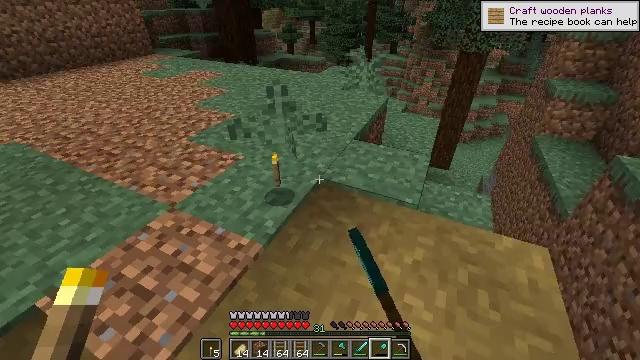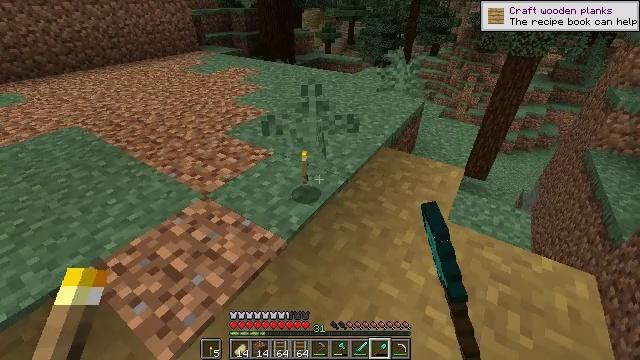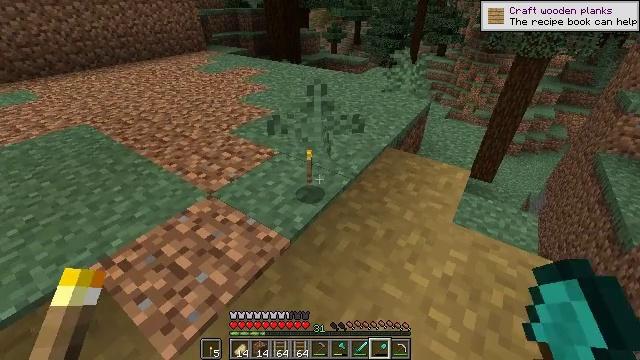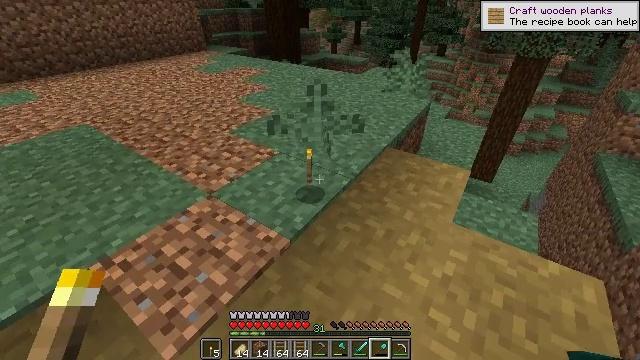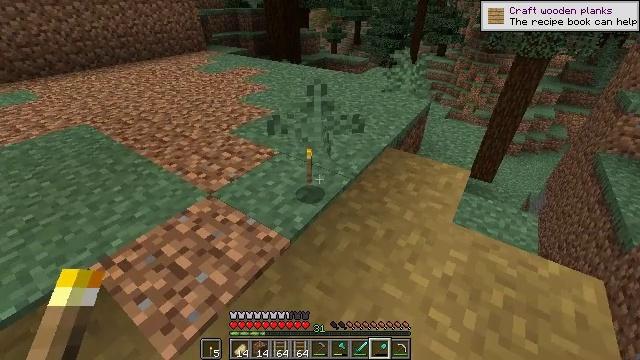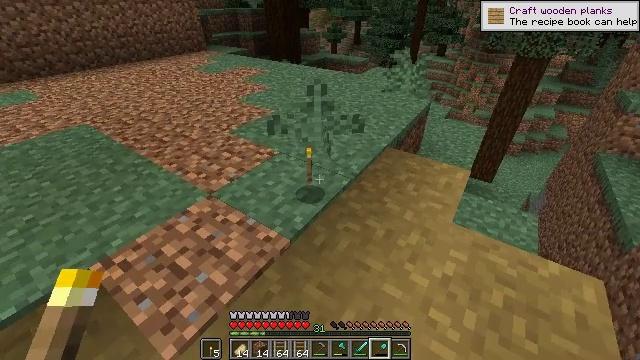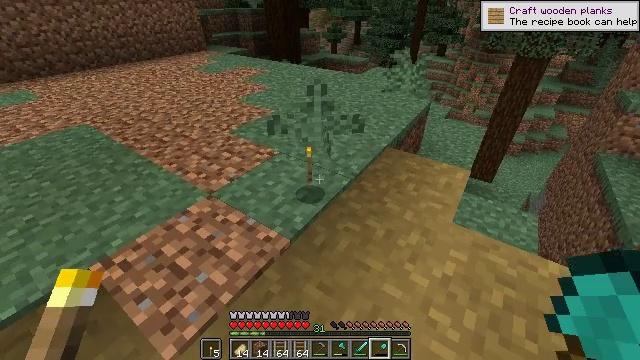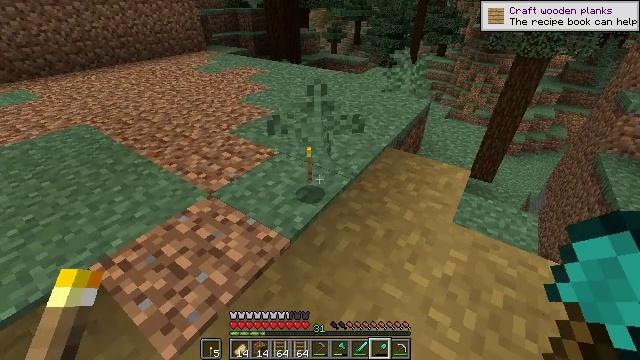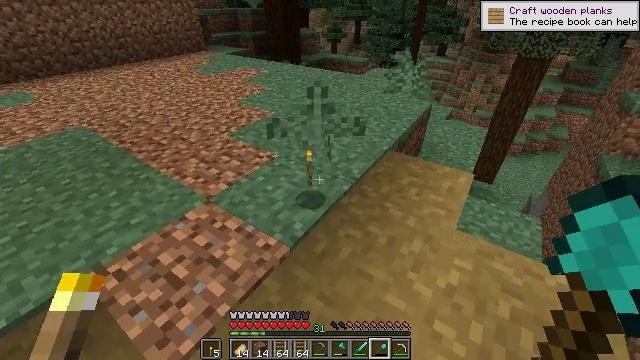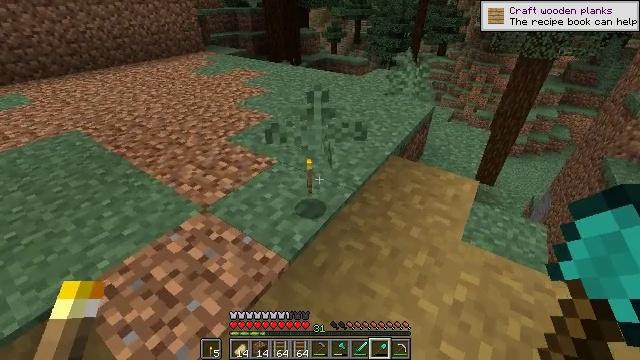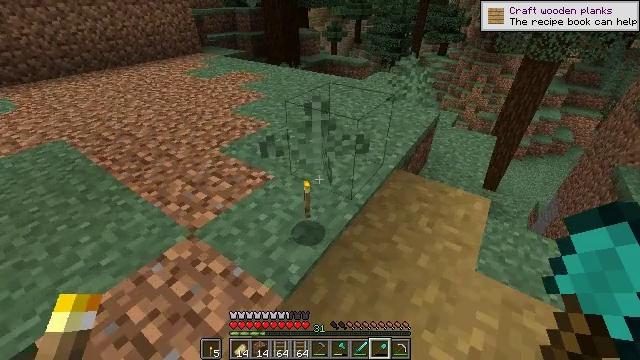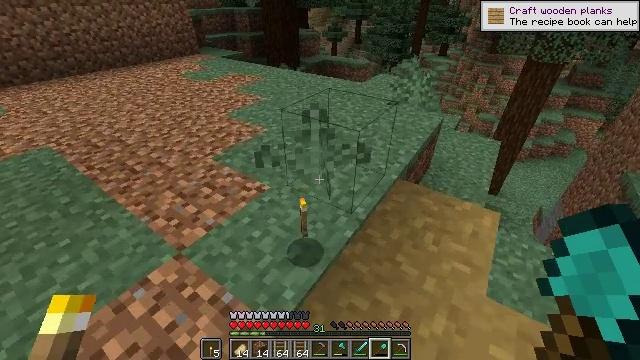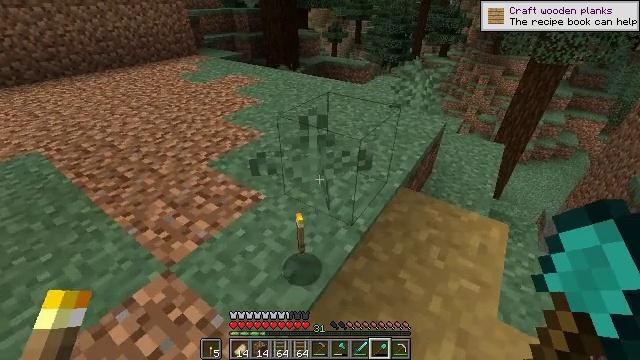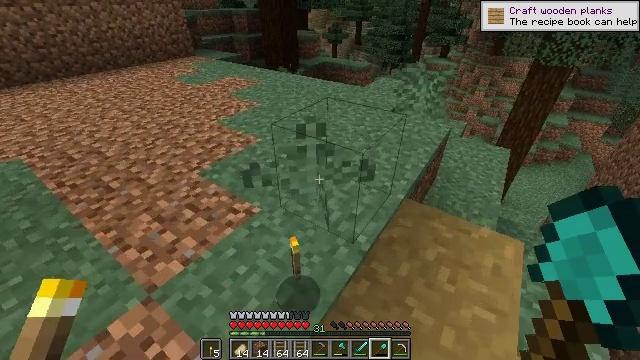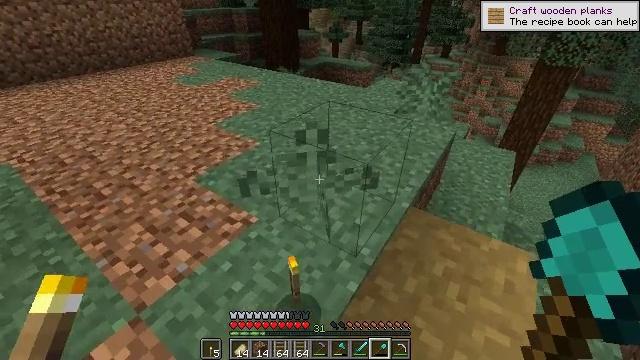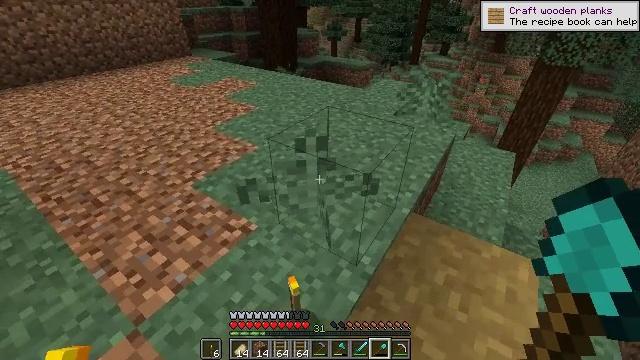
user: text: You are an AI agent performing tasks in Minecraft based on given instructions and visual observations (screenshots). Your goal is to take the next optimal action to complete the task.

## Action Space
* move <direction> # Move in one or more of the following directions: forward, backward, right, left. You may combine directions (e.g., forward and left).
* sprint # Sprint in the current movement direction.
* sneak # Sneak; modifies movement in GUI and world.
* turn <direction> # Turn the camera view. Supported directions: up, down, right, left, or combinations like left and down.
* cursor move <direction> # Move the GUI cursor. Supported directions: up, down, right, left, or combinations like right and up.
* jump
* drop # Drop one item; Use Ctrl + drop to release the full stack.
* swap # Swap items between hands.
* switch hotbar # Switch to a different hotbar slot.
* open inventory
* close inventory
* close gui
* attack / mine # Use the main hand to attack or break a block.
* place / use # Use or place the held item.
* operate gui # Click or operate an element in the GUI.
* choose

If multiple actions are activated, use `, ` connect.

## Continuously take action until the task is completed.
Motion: motion action
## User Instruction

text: Harvest some fern.
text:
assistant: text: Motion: turn left
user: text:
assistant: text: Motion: turn left
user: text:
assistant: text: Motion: no_op
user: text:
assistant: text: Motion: no_op
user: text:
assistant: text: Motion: no_op
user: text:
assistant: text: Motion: no_op
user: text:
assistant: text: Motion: no_op
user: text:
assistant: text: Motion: move forward
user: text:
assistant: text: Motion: move forward
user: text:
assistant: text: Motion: move forward
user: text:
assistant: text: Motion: move forward
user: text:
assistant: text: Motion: move forward
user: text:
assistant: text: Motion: move forward
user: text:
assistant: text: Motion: no_op
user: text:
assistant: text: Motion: no_op
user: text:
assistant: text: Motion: no_op
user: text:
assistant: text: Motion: no_op
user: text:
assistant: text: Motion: no_op
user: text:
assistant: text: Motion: no_op
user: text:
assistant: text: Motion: no_op
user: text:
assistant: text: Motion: no_op
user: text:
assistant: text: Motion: no_op
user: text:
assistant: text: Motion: no_op
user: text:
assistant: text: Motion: no_op
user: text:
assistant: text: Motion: move back
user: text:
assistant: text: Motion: move back
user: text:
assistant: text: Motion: move back
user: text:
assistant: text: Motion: no_op
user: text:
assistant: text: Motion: no_op
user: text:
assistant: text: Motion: no_op